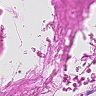
Metastatic tissue present: no